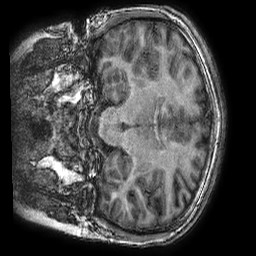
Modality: T1w
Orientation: coronal
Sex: male
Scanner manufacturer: ge
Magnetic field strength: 3 T
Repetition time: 0.0077 s
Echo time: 0.003436 s